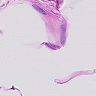
Metastatic tissue present: no